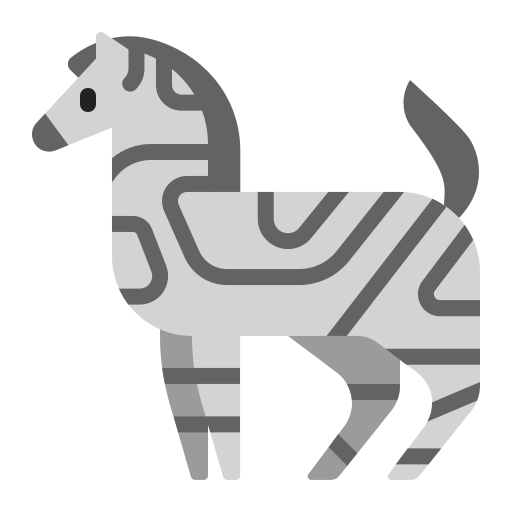
zebra flat